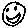
Label: smiley face